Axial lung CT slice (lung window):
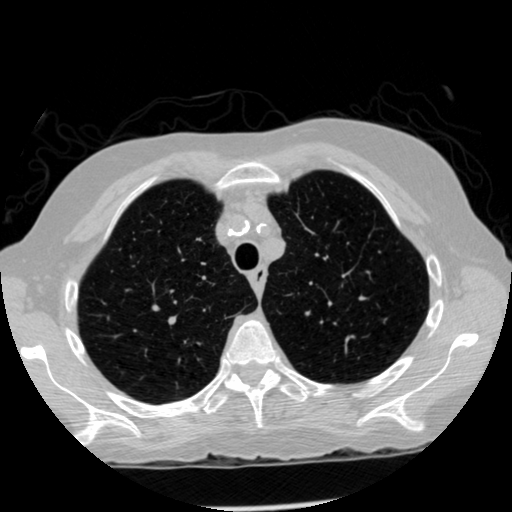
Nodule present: no